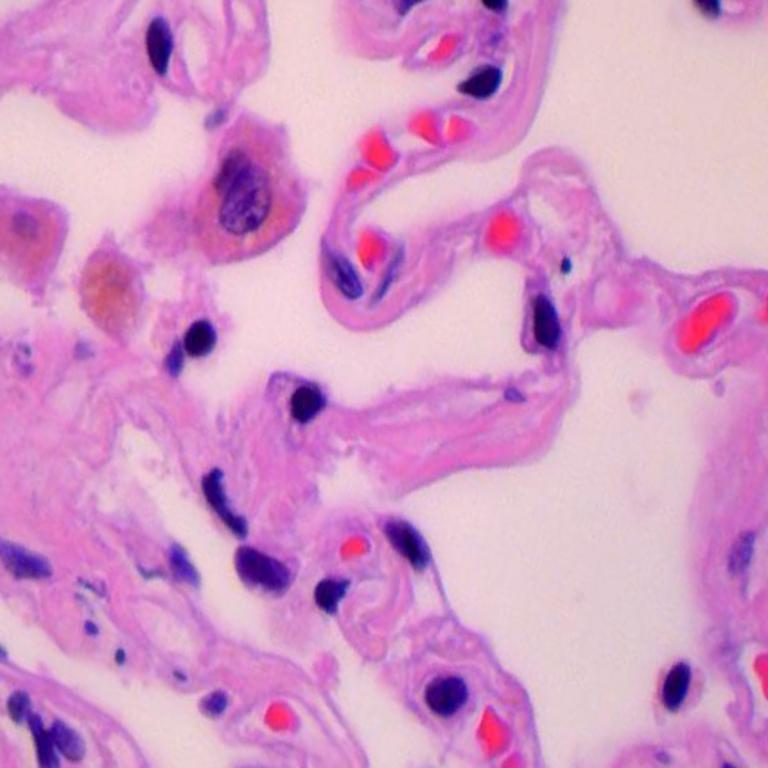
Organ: lung
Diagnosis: benign